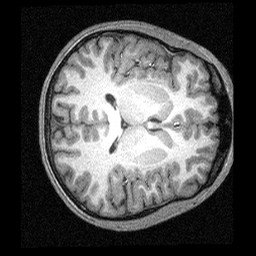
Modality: T1w
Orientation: axial
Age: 19
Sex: male